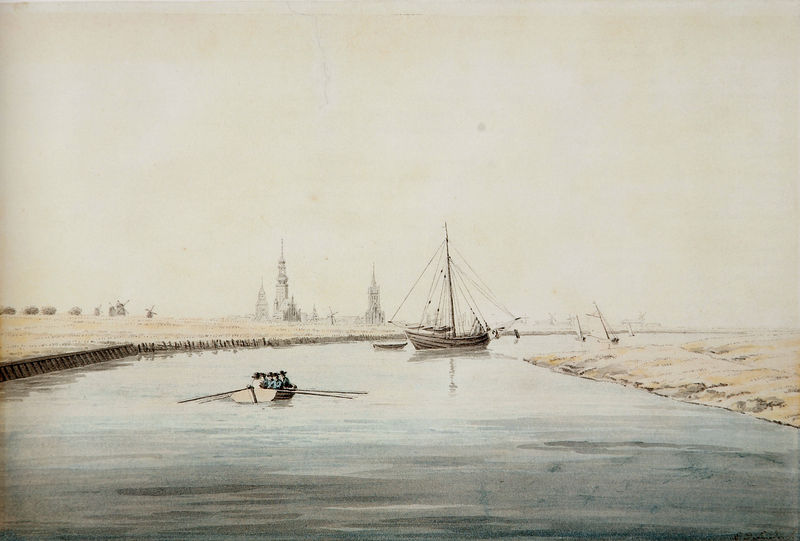
Titel: Blick auf Greifswald
Künstler: Caspar David Friedrich
Standort: Schweinfurt
Institution: Museum Georg Schäfer
Schlagwörter: baum, blau, gemälde, himmel, mann, meer, wasser, weiß, aquarell, bäume, fluss, kirchturm, landschaft, menschen, ocker, see, stadt, ufer, braun, grau, hell, hintergrund, holz, hut, hüte, licht, männer, vordergrund, zeichnung, haus, wiese, holland, deich, feld, felder, ferne, horizont, häuser, mühle, mühlen, weite, wind, windmühle, flach, flachland, gewässer, kanal, kirche, land, boot, boote, paddel, ruder, turm, windmühlen, schiff, schiffe, segel, segelboot, segelschiffe, strand, wellen, vedute, fischer, mast, segelschiff, russland, dorf, dächer, eben, hafen, masten, stille, strömung, seile, holzboot, ruderboot, ruderer, silouette, bucht, segelboote, kirchen, kirchtürme, tusche, kloster, türme, dom, gestade, seil, flusslandschaft, kathedrale, bleich, russisch, pastel, segelmast, beiboot, hafeneinfahrt, mannschaft, beiboote, hamburg, mäste, holzboote, besfestigung, schiff7, segelbbot, st. petersburg, weichbild, wolga, stdt, ruhif, segelmäste, windmühen, hafenausfahrt